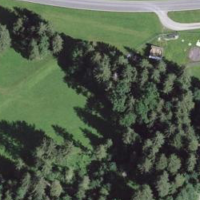
EUNIS habitat code: 43
Species observed at this site:
Petasites albus